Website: apple
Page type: customer-info-address
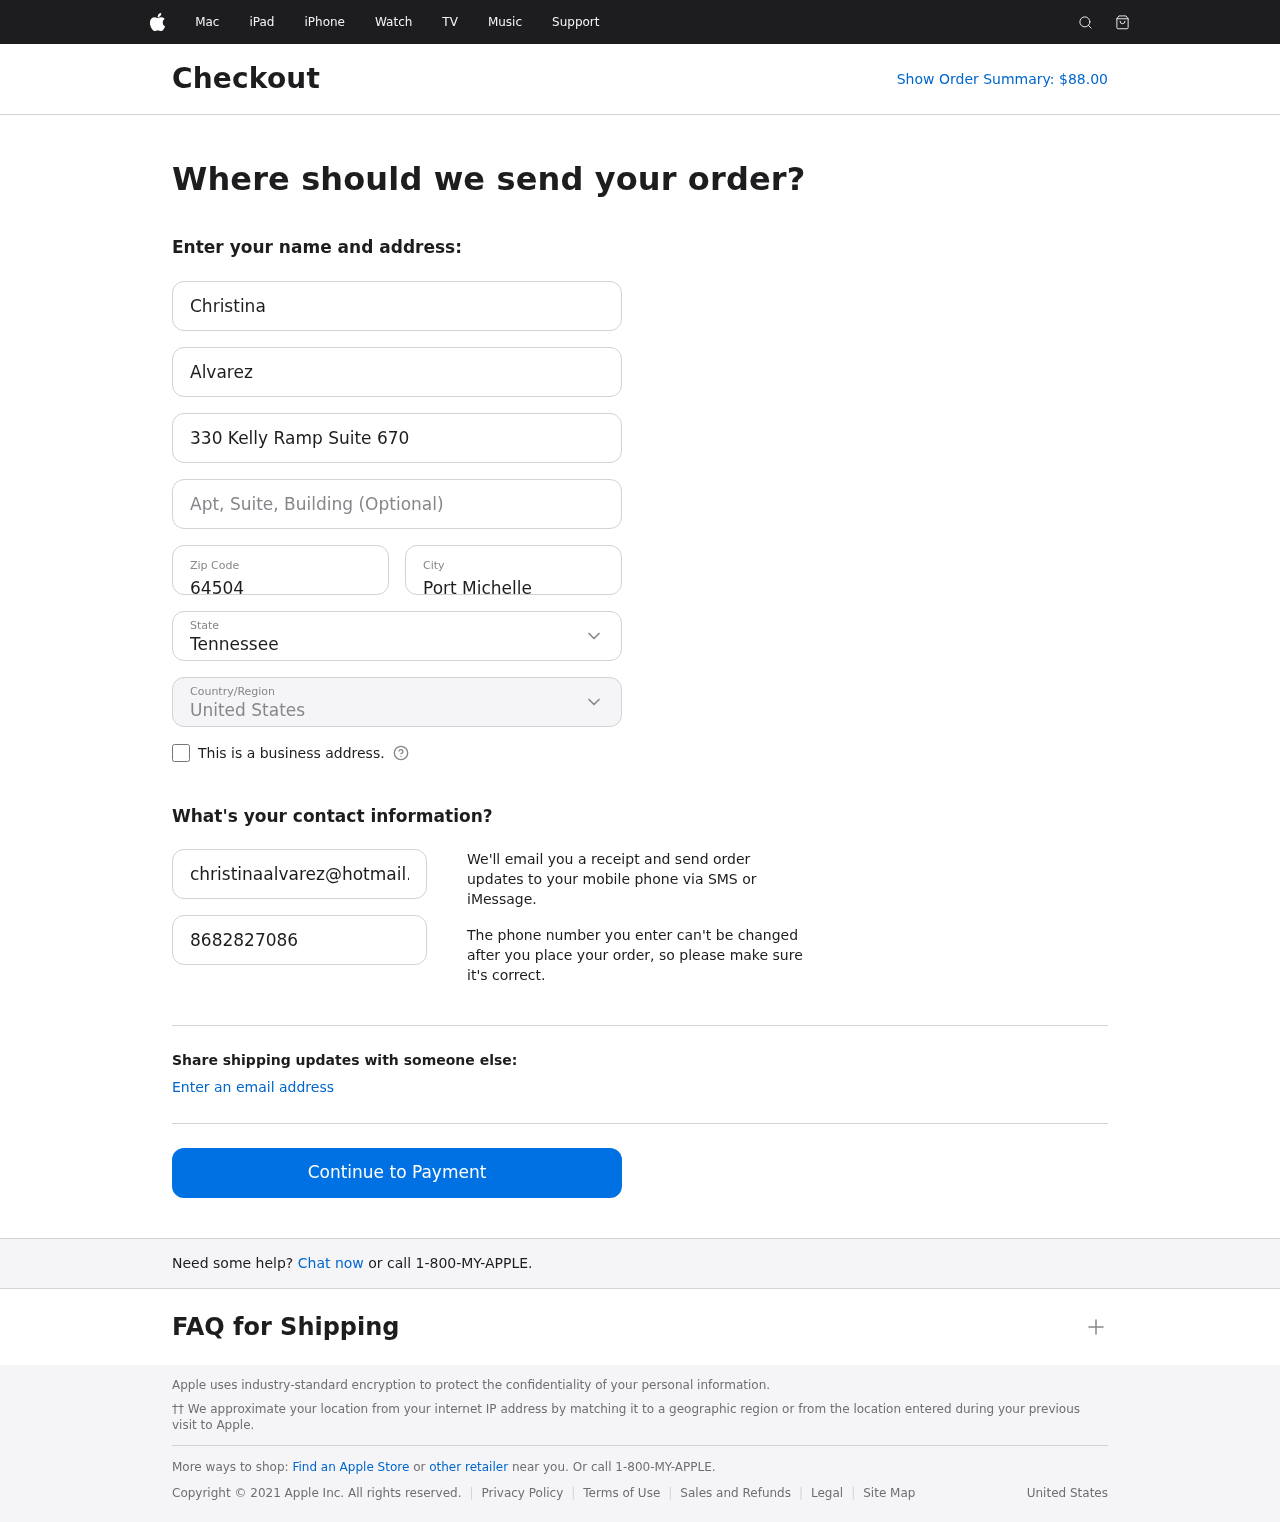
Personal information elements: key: PII_CITY
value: Port Michelle
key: PII_COUNTRY
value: United States
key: PII_EMAIL
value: christinaalvarez@hotmail.com
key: PII_FIRSTNAME
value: Christina
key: PII_LASTNAME
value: Alvarez
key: PII_PHONE
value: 8682827086
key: PII_POSTCODE
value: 64504
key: PII_STATE
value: Tennessee
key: PII_STREET
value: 330 Kelly Ramp Suite 670
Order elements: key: ORDER_TOTAL
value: Show Order Summary: $88.00